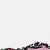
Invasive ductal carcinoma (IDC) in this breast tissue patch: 0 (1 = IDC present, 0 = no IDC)